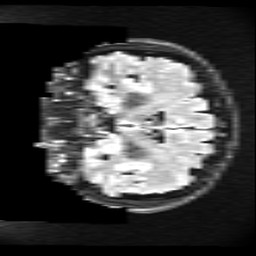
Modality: FLAIR
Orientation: coronal
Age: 36
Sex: female
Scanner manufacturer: ge
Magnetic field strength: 3 T
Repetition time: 11 s
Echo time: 0.1497 s